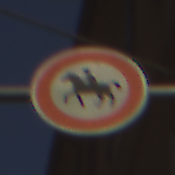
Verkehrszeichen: VerbotReiter
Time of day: Midday
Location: Outdoor (Urban)
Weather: Clear
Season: NotSpecified
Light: Natural